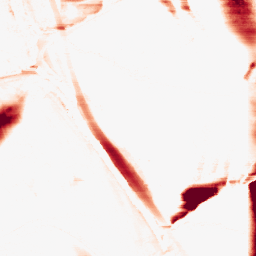
Category: morphological
Decomposition family: morphological_rect
Decomposition parameters: operation: opening
width: 50
height: 3
Upsampling method: regularized
Upsampling parameters: scale: 4
lambda_reg: 0.01
Upsampling scale: 4